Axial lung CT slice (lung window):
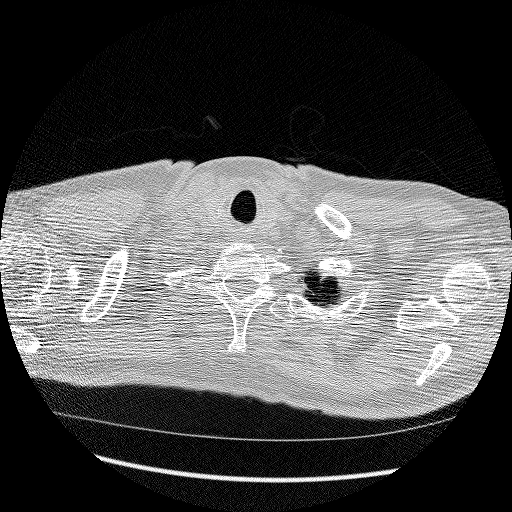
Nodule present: no